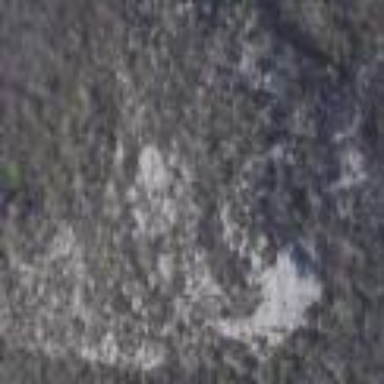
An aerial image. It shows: Landscape of bare rock.